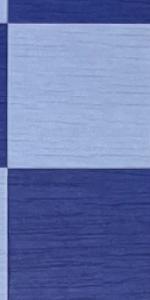
Label: Empty